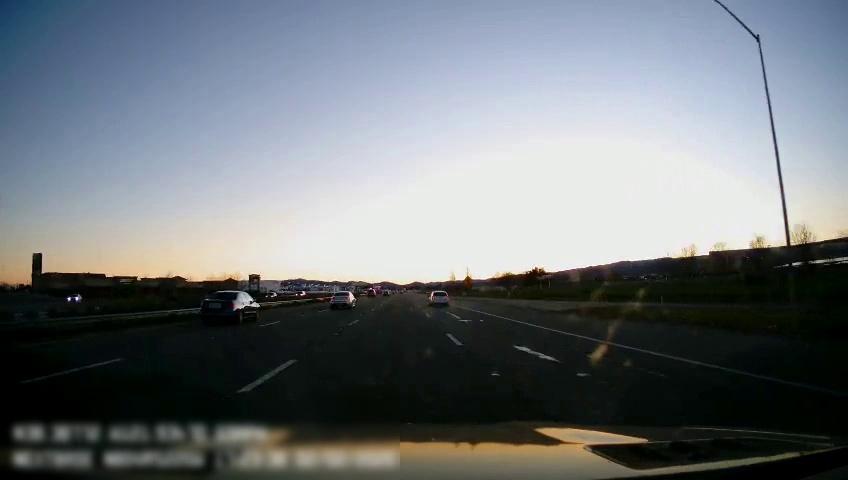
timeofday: Dusk/Dawn/Twilight
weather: Cloudy
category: Drivable Space
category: Vehicles | Car
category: Vehicles | Car
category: Vehicles | Car
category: Vehicles | Car
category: Vehicles | Car
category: Vehicles | SUV
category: Vehicles | SUV
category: Lanes | Current Lane
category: Lanes | Current Lane
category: Lanes | Alternate Lane
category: Lanes | Alternate Lane